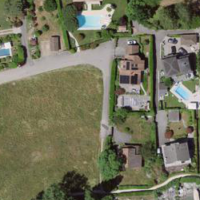
EUNIS habitat code: 54
Species observed at this site:
Bombus vestalis
Taxus baccata
Bombus humilis
Bombus barbutellus
Halictus scabiosae
Osmia bicornis
Bombus ruderatus